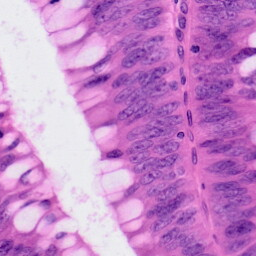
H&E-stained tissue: Colon